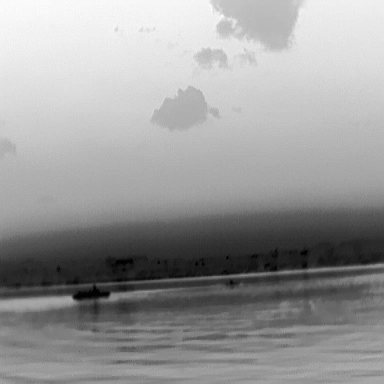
There is a warship in the infrared image.